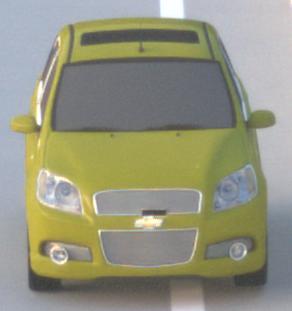
Make: Chevrolet
Model: Aveo 1.2
Detailed model: Aveo
Model produced from: 2008/06
Model produced until: 2011/01
Doors: 3
Color: yellow
Road condition: dry road
Daytime: dawn
Contrast: medium contrast